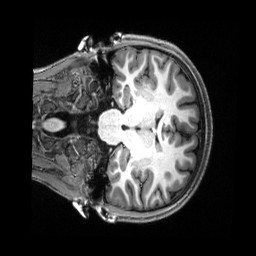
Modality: T1w
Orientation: coronal
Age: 19
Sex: female
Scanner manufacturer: siemens
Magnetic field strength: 3 T
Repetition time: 2.5 s
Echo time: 0.00222 s